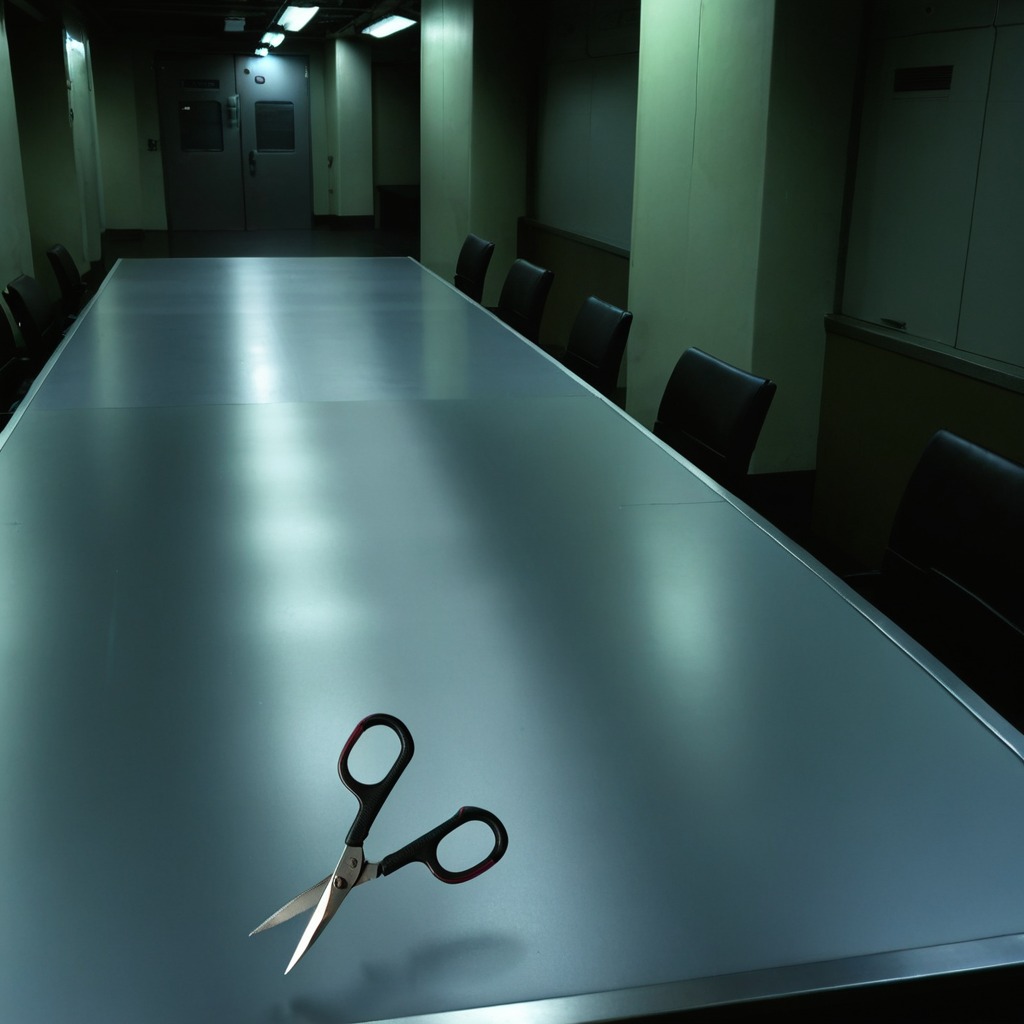
A scissor lying on the clean empty table in a railway signal maintenance room lit by harsh overhead fluorescents photorealistic surface textures crisp shadows high dynamic range